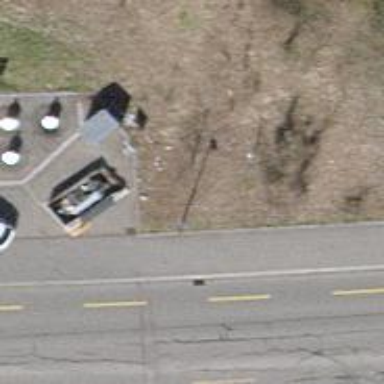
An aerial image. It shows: Surveillance system is in place.